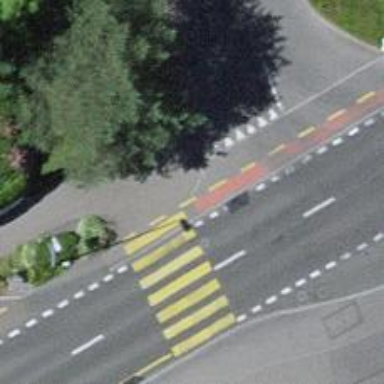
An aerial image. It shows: Kerb serving as barrier.